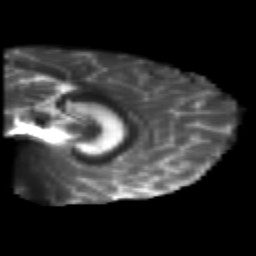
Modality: T2w
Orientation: sagittal
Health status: healthy
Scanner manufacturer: siemens
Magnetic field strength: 3 T
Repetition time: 10 s
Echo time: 0.092 s